Interaction volume radius: 5 \u00c5
Interaction volume height: 15 \u00c5
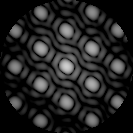
Disorder parameter: 0.05245